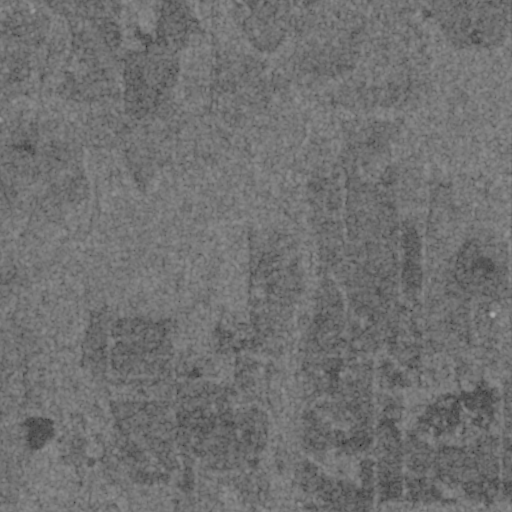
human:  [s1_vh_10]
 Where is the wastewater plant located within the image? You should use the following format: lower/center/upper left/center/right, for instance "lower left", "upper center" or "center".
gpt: The wastewater plant is located in the upper left of the image.
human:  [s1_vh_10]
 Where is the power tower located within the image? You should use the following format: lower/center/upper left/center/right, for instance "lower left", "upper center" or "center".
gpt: There is no power tower in the image.

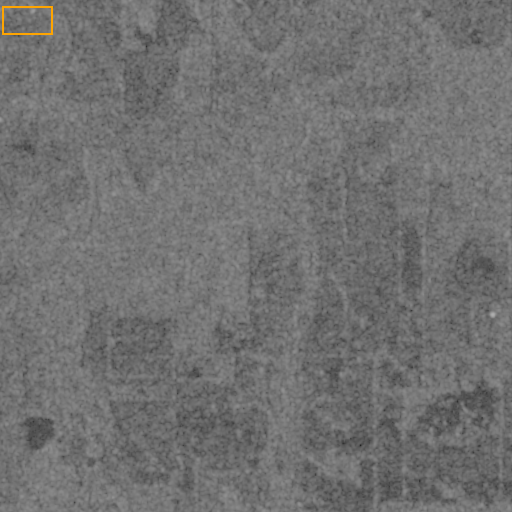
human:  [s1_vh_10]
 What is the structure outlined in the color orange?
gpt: The structure outlined in orange is a wastewater plant.
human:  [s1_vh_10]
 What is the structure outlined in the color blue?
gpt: There is no blue outline.